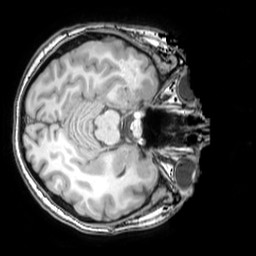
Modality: T1w
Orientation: axial
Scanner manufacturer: philips
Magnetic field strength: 3 T
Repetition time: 0.008105 s
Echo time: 0.003714 s